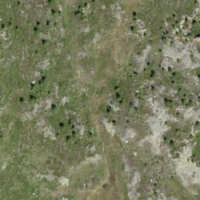
EUNIS habitat code: 26
Species observed at this site:
Arnica montana